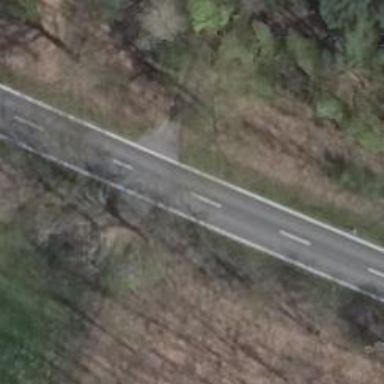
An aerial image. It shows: Primary road with asphalt surface.